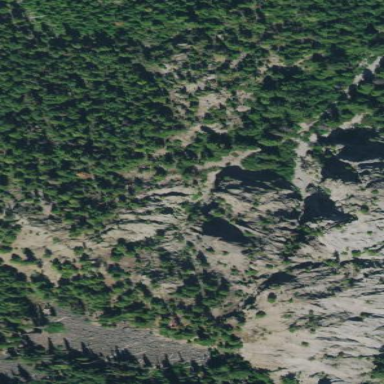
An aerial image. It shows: Landscape of bare rock.